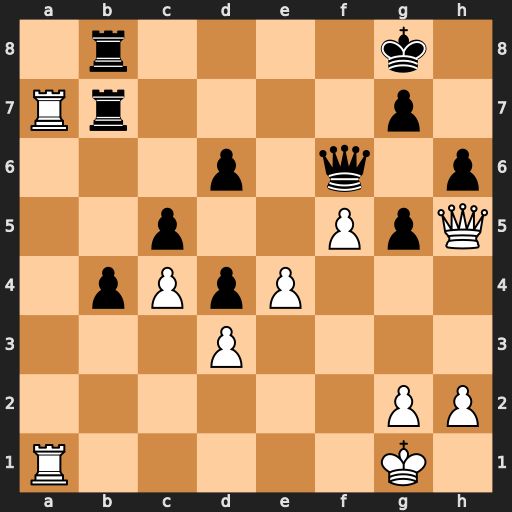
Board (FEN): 1r4k1/Rr4p1/3p1q1p/2p2PpQ/1pPpP3/3P4/6PP/R5K1
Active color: w
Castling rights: -
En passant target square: -
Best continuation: Rxb7 Rxb7 Ra8+